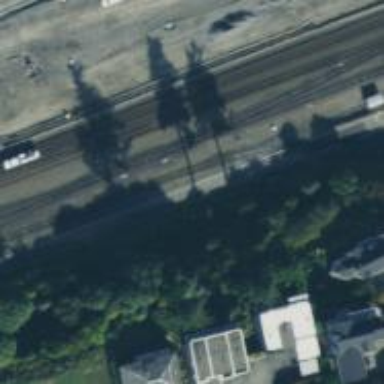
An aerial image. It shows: Railway siding for service.